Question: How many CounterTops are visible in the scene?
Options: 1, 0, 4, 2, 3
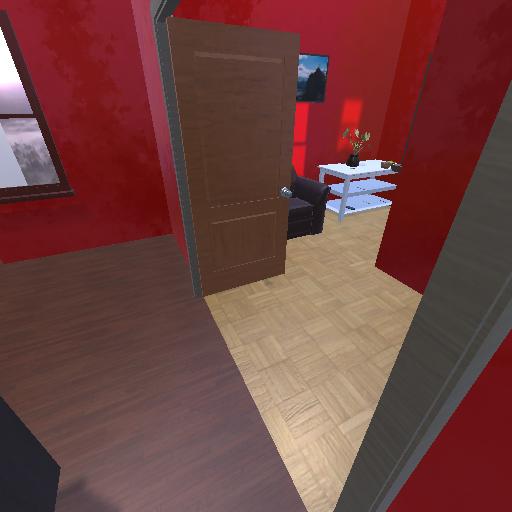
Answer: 1